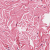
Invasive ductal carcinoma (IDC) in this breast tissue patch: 0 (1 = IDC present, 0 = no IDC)